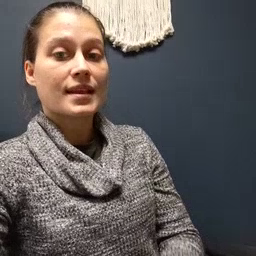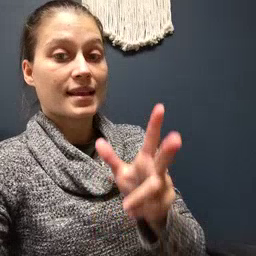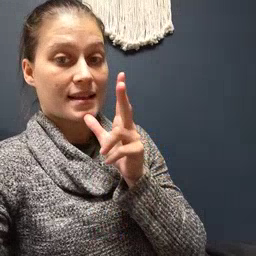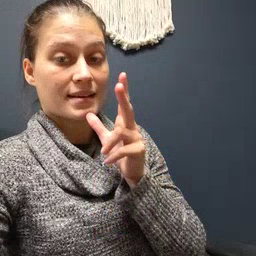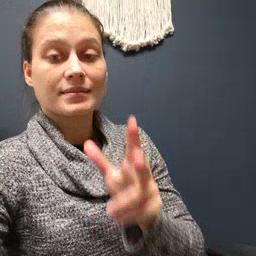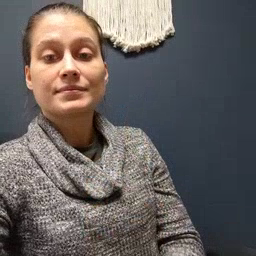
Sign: hen